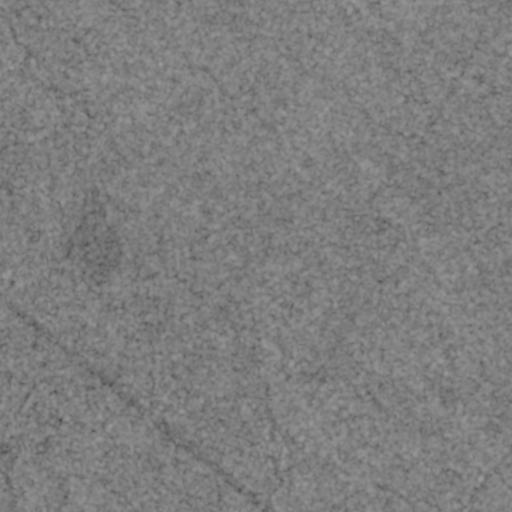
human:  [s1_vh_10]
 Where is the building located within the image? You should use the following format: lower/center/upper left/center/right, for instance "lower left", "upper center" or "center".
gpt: The building is located in the lower right of the image.
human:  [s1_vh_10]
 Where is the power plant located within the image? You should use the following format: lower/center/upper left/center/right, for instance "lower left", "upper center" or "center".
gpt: There is no power plant in the image.

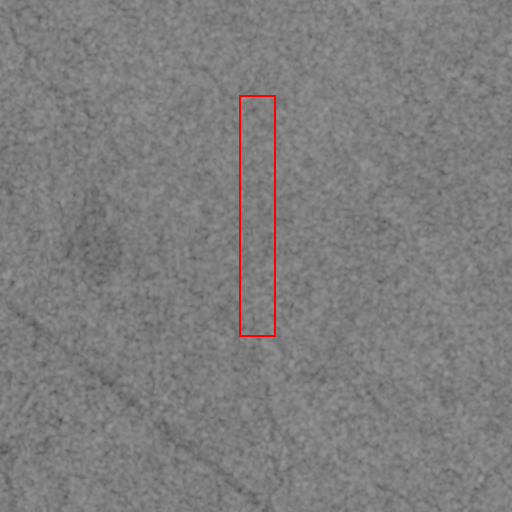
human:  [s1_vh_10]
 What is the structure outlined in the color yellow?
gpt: There is no yellow outline.
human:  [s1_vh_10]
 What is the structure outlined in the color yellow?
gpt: There is no structure outlined in yellow.